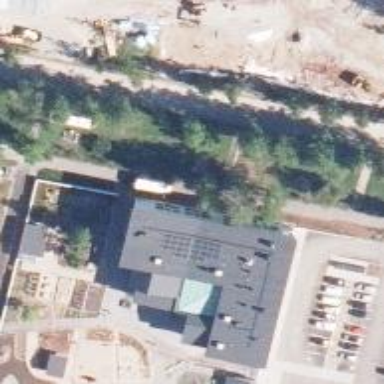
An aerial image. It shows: Building.